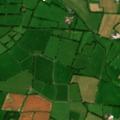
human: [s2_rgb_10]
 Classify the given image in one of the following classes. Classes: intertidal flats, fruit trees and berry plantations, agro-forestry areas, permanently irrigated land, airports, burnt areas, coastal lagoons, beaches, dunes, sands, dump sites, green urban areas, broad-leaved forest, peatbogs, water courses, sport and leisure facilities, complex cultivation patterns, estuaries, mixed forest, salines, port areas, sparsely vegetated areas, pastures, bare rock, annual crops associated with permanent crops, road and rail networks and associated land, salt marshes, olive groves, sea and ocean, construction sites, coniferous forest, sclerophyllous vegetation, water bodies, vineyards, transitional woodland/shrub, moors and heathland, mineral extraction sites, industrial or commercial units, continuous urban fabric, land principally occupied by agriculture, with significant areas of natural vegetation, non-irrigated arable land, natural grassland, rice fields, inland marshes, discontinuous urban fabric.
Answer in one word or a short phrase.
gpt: pastures